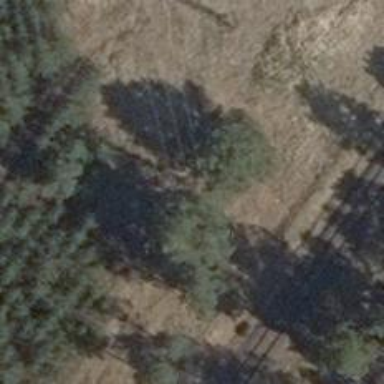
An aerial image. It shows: Power pole.